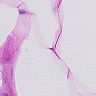
Metastatic tissue present: no